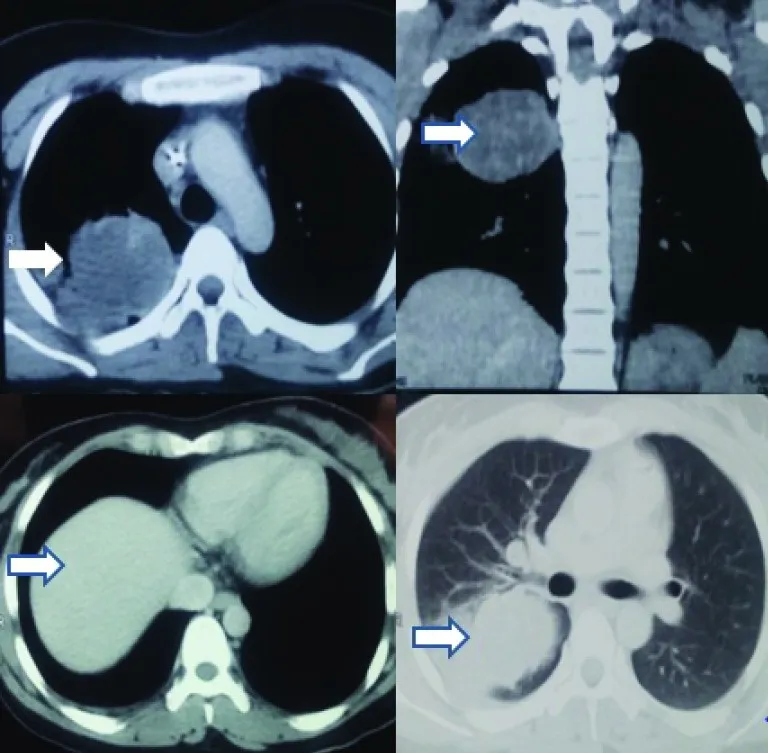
CT chest confirming presence of an enhanced and highly vascular lesion in the upper lobe of the right lung.
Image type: radiology (ct)